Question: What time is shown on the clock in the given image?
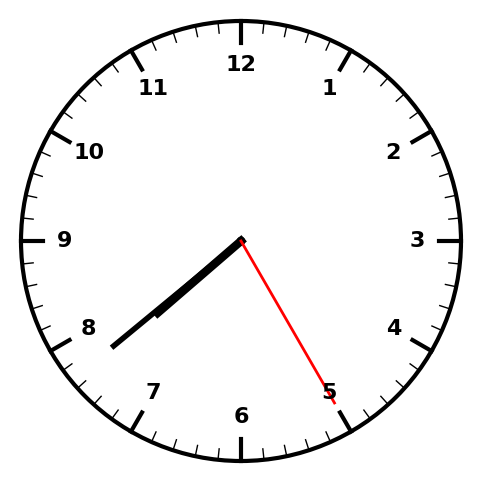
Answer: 07:38:25